Question: I have a problem with <URL>. .
Sorry for the Language, it is in italian.
From top to bottom it says:
- - -
Note that:
- - - 'xxx.designer.cs'
I really don't understand what's happening.
The repro is here: sdrv.ms/1kIhI5o
Open solution
Select the flowLayoutPanel1 control
Run the application
Stop the application
Now try to select the gameWrapper!
The gameWrapper control cannot be selected anymore, it doesn't even show up in the Property Windows dropdownlist of form controls!
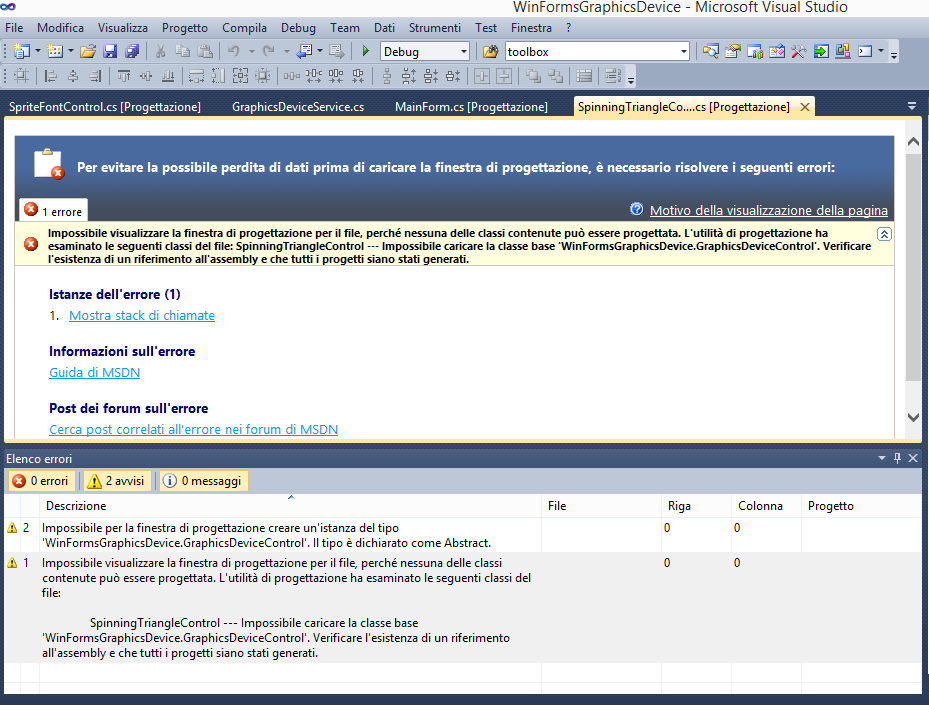
Answer: I have seen this occur in a few scenarios.
1) Project gets a reference to itself.
If you have a usercontrol in project A, and use the design to add the usercontrol to a form also in project A, Visual Studio will add a self reference which will screw up the designer.
2) Making an abstract base class for a visual element.
Since abstract classes can't be instantiated, the designer will not be able to create an instance to render in the designer.
3) DesignMode bug
If you are using the DesignMode property to determine whether or not UserControls should load data in an event like Load(), you need to know that DesignMode will break if you nest controls more than one level deep. You can get around this by creating your own designmode variable by keying off of LicenseManager.UsageMode.